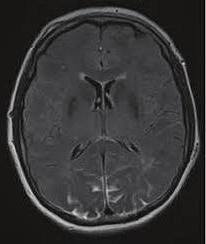
Label: notumor